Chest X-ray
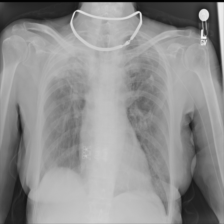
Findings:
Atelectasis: negative
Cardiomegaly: negative
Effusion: negative
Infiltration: negative
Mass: negative
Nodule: negative
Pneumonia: negative
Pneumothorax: negative
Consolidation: positive
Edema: negative
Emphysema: negative
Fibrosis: negative
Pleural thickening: negative
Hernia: negative